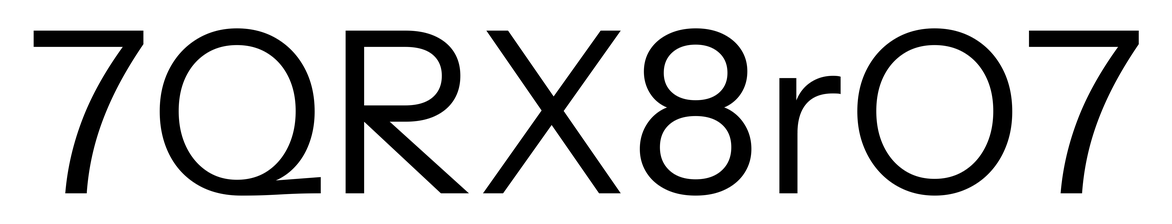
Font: InstrumentSans_Regular